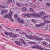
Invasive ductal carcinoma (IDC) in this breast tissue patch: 0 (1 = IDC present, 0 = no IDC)